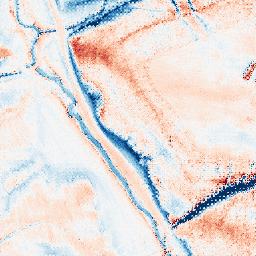
Category: classical
Decomposition family: gaussian_anisotropic
Decomposition parameters: sigma_x: 5
sigma_y: 10
Upsampling method: regularized
Upsampling parameters: scale: 2
lambda_reg: 0.1
Upsampling scale: 2